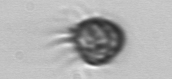
Label: Ciliophora